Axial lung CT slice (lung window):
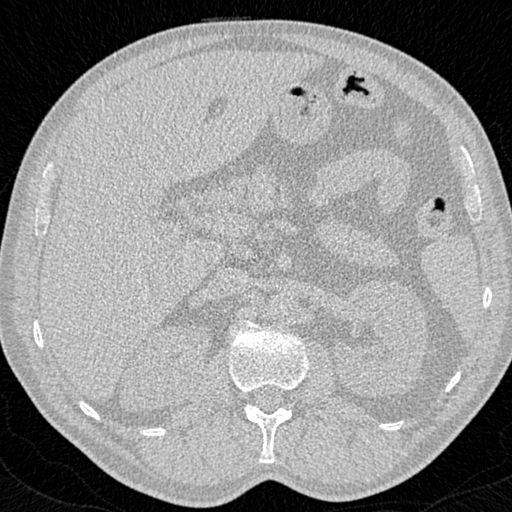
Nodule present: no